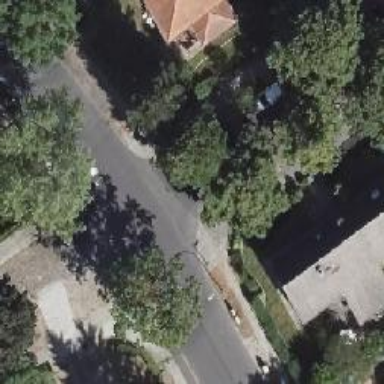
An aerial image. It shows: Residential road with asphalt surface. There are sidewalks on both sides of the road.